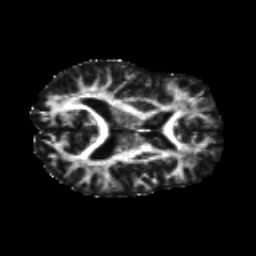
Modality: FA
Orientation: axial
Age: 28
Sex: male
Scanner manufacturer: siemens
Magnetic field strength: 3 T
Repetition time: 8.8 s
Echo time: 0.085 s